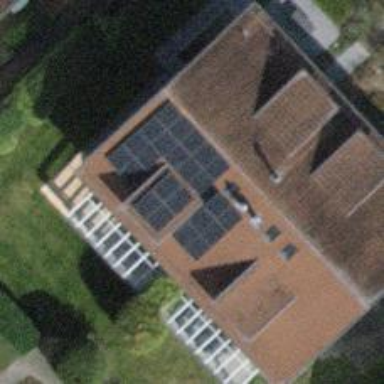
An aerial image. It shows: Solar photovoltaic panel generator.